【题型】填空题　【知识点】平面几何　【难度】easy
如图所示，在$\square ABCD$中，$AC$，$BD$ 交于点 $O$，$\overrightarrow{BO} = \vec{a}$，$\overrightarrow{BC} = \vec{b}$，则 $\overrightarrow{DC} = \underline{\quad\quad\quad}$.

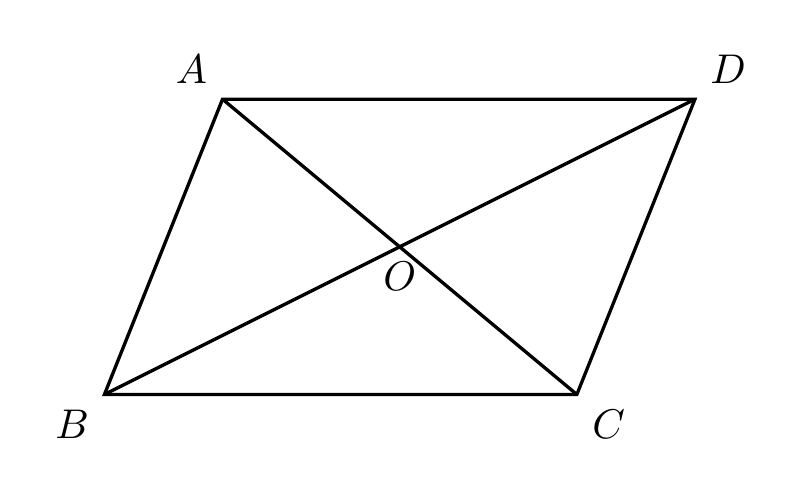
【解答】
【答案】$-2\vec{a} + \vec{b}$

【分析】利用向量相减平行四边形法则：向量相减时，起点相同，差向量即从后者终点指向前者终点即可求解.

【详解】解：$\because$ 四边形 $ABCD$ 是平行四边形，$AC$，$BD$ 交于点 $O$，
\par
又 $\because \overrightarrow{BO} = \vec{a}$，$\overrightarrow{BC} = \vec{b}$，
\par
$\therefore \overrightarrow{BD} = 2\overrightarrow{BO} = 2\vec{a}$，
\par
$\therefore \overrightarrow{DC} = \overrightarrow{BC} - \overrightarrow{BD} = \vec{b} - 2\vec{a}$，

故答案为：$-2\vec{a} + \vec{b}$.

【点睛】本题考查平行四边形的性质，向量相减平行四边形法则，解题的关键是熟练掌握向量相减平行四边形法则.